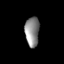
Tissue: lung
Cell type: Endothelial cells
Senescence score: 0.558
Nuclear area (px): 415
Mean DAPI intensity: 138.32